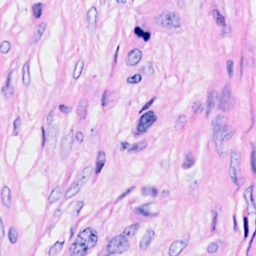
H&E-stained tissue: Breast